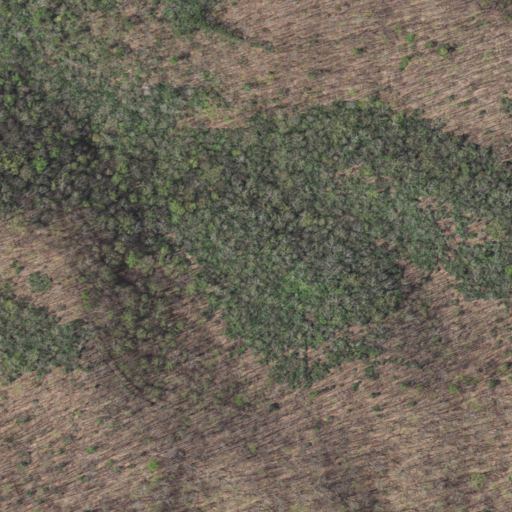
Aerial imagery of ridge(s) in Virginia named Brushy Mountain containing deciduous forest and mixed forest